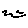
Label: zigzag